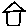
Label: house